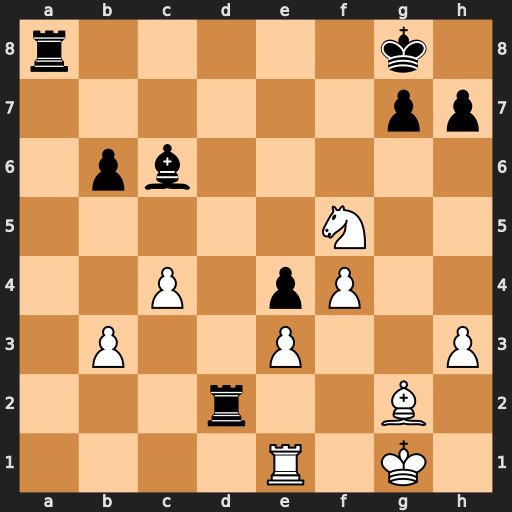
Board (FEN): r5k1/6pp/1pb5/5N2/2P1pP2/1P2P2P/3r2B1/4R1K1
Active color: w
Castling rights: -
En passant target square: -
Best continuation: Ne7+ Kf8 Nxc6